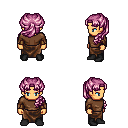
a pixel art fantasy rpg character, male body template, human, tanned skin, brown long-sleeve shirt, robe skirt, pink princess hairstyle, leather bracers, black shoes, four views (front, back, left, right), 2x2 character sprite sheet, small pixel art, hard edges, no anti-aliasing